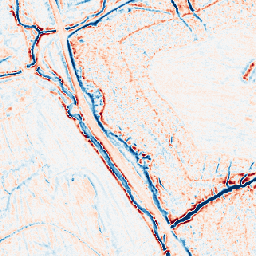
Category: edge_preserving
Decomposition family: bilateral
Decomposition parameters: d: 9
sigma_color: 100
sigma_space: 50
Upsampling method: area
Upsampling parameters: scale: 8
Upsampling scale: 8